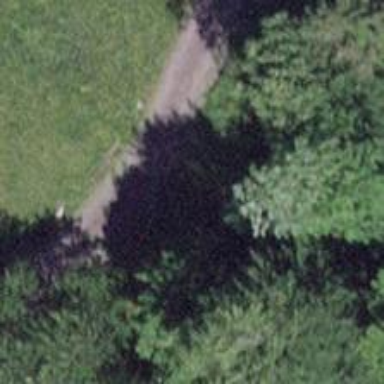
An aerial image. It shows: Grass paver driveway.